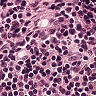
Metastatic tissue present: no